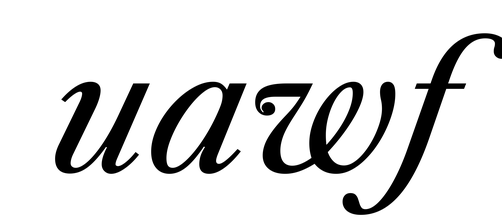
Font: LibreCaslonText-Italic_Italic